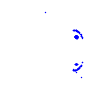
Particle: kaon